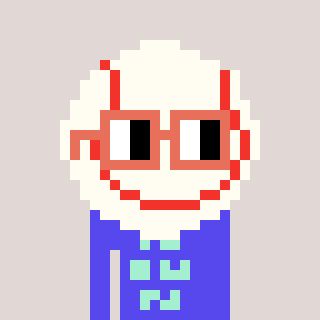
a pixel art character with square orange glasses, a baseball ball-shaped head and a computerblue-colored body on a warm background